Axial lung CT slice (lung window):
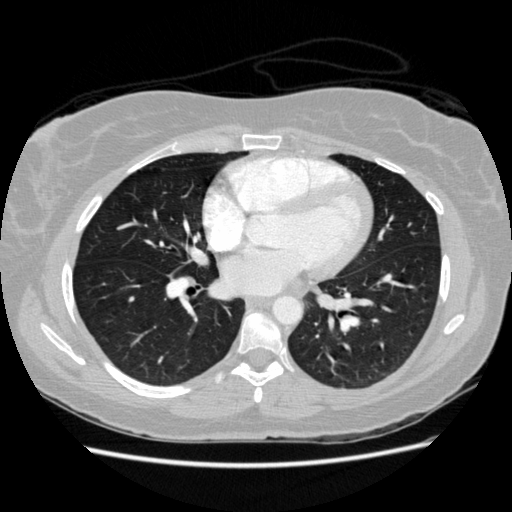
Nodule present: no